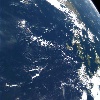
Label: water